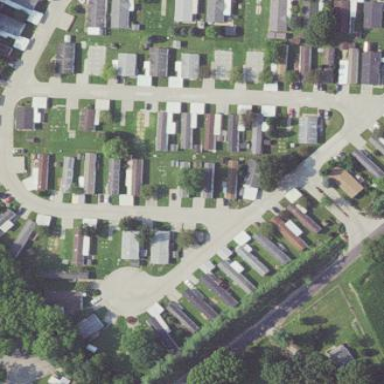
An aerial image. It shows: Residential area designated as trailer park.